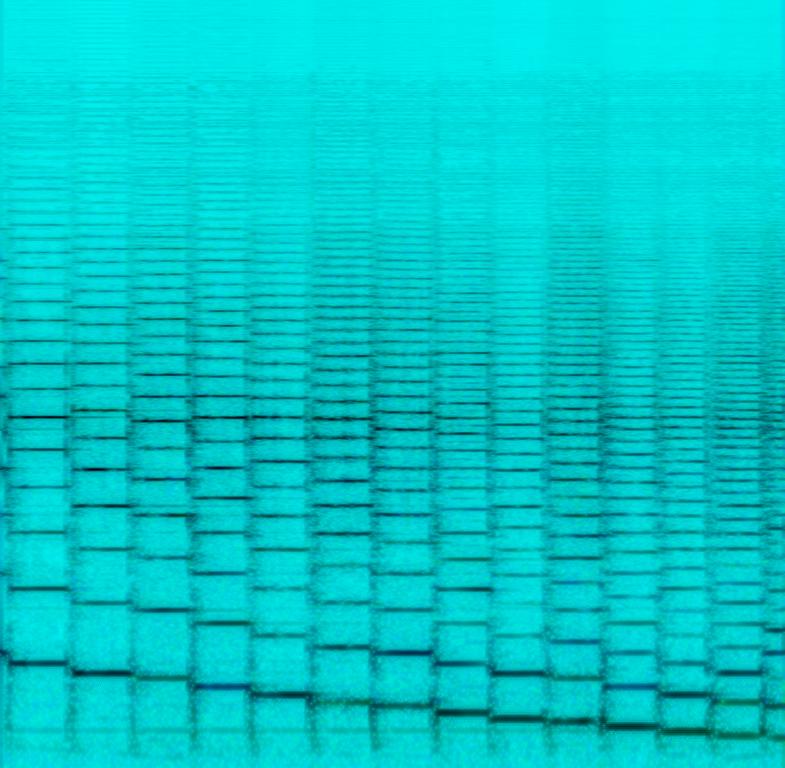
This music is instrumental. The tempo is medium with an electric guitar riff and the voice of a man giving instructions on electric guitar techniques. The music is loud, clear, amplified, vivid, emphatic and powerful. This is a tutorial/ lesson on electric guitar techniques.